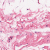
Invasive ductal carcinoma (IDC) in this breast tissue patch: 0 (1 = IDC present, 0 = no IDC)